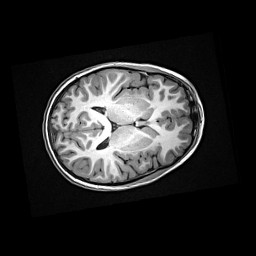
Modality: T1w
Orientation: axial
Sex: female